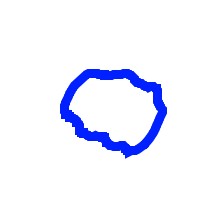
Shape: circle